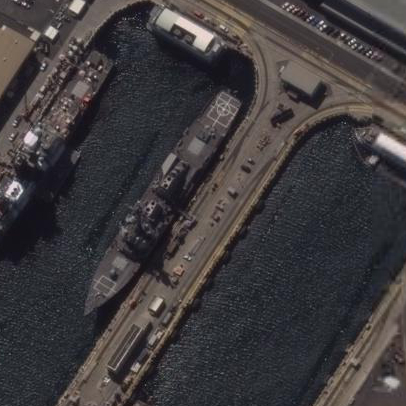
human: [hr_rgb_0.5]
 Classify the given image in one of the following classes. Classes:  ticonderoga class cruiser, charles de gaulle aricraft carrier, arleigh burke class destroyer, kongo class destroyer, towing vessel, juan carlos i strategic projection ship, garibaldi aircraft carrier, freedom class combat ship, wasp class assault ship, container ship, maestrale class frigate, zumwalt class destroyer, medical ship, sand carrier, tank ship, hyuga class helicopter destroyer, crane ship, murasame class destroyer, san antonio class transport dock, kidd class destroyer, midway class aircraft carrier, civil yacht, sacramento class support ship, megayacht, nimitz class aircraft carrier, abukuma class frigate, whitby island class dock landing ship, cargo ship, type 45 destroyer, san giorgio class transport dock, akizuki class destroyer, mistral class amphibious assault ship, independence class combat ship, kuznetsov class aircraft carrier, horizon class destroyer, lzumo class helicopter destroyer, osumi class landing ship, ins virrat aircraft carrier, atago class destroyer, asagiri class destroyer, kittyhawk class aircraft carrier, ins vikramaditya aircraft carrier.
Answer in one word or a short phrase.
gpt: Arleigh Burke class destroyer